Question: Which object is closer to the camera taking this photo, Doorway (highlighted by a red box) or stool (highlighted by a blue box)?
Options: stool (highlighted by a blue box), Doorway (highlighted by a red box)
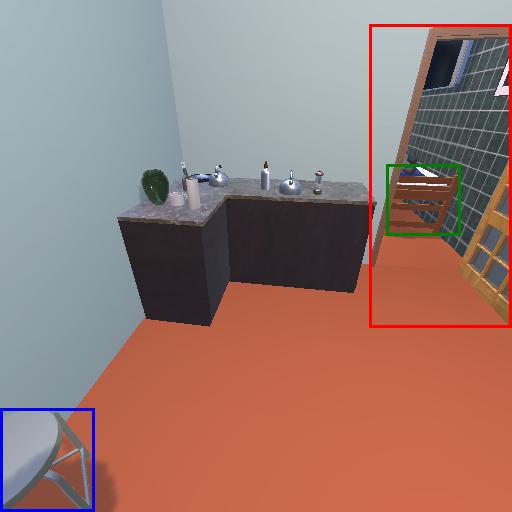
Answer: stool (highlighted by a blue box)